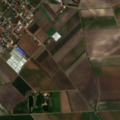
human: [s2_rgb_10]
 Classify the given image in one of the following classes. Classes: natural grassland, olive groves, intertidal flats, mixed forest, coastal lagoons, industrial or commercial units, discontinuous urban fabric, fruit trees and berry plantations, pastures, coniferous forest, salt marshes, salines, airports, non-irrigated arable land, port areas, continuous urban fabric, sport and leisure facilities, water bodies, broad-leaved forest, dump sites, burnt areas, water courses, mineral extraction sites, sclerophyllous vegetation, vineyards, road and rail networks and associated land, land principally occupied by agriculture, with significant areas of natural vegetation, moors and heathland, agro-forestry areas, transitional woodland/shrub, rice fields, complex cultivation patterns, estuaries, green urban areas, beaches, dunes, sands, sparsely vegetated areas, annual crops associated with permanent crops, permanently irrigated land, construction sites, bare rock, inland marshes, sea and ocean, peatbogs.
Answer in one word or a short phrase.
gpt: discontinuous urban fabric, non-irrigated arable land